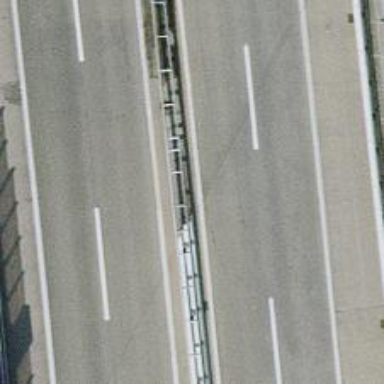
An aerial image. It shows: Bridge with guard rails.